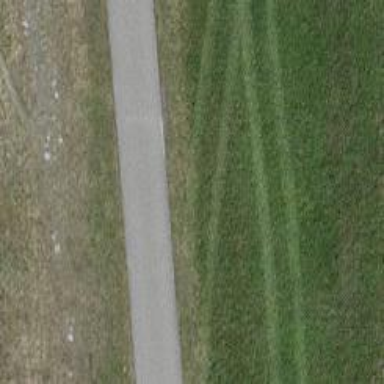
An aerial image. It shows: Path covered in grass.